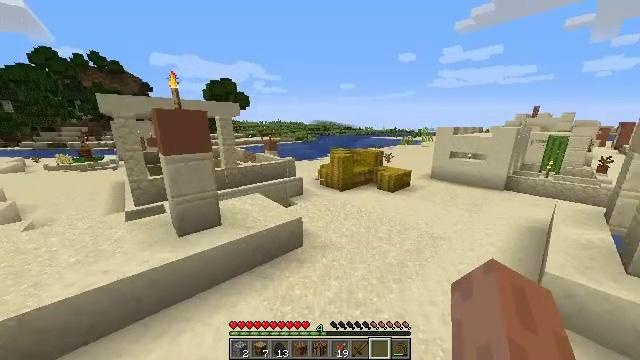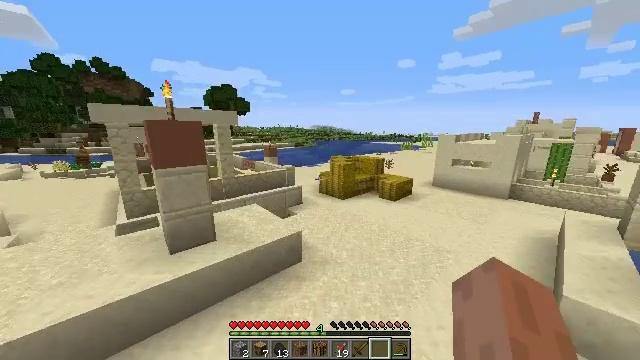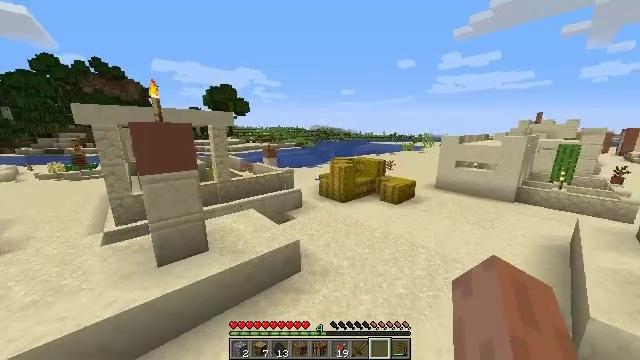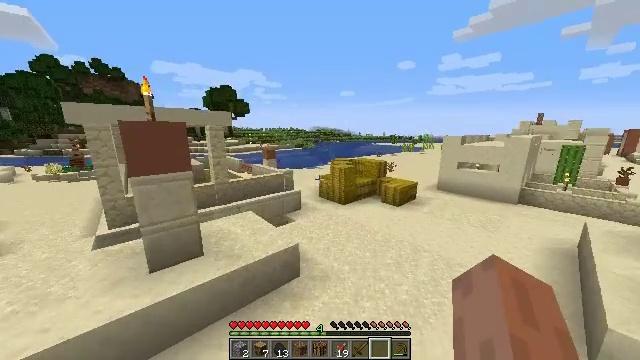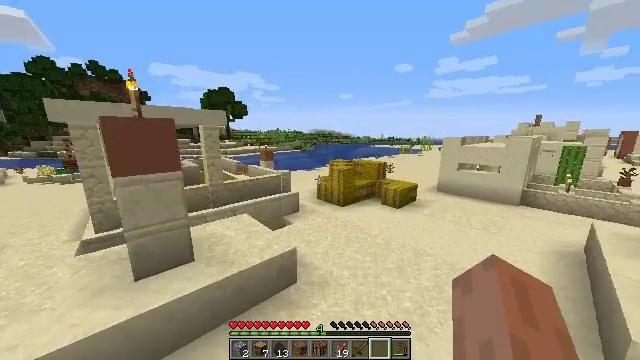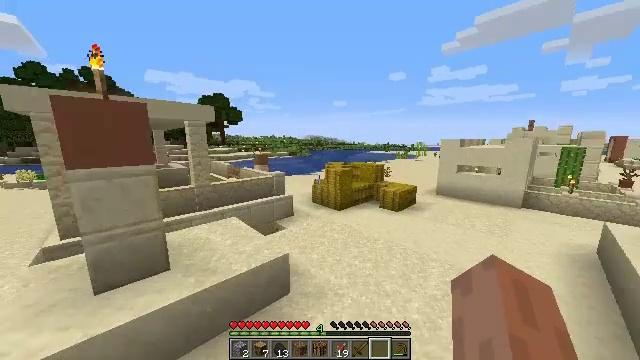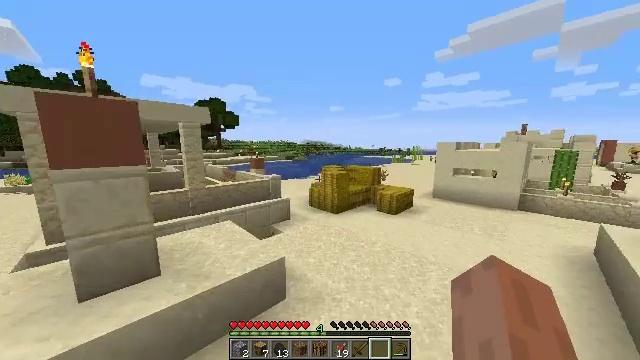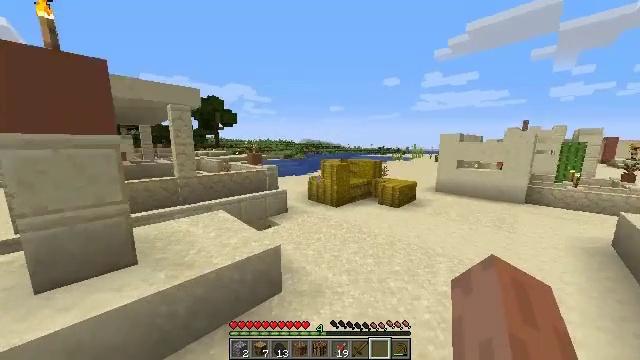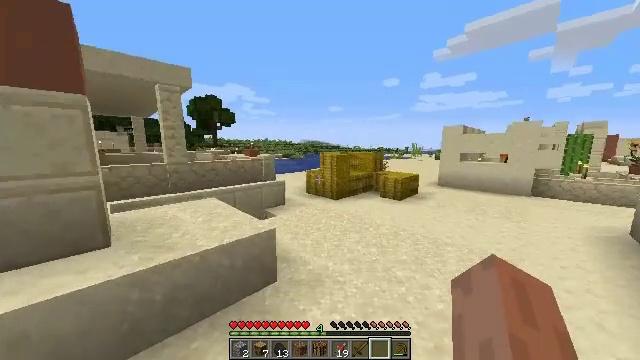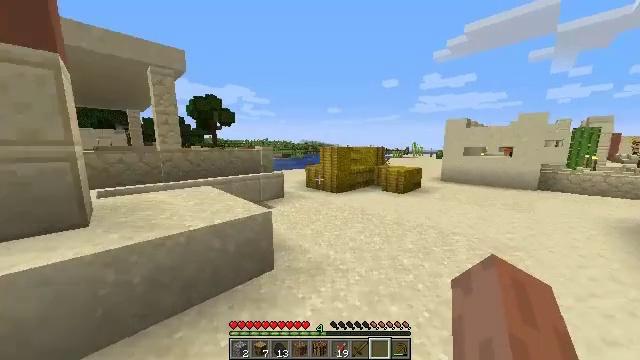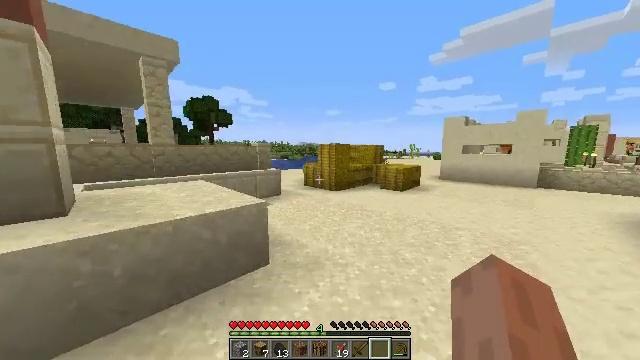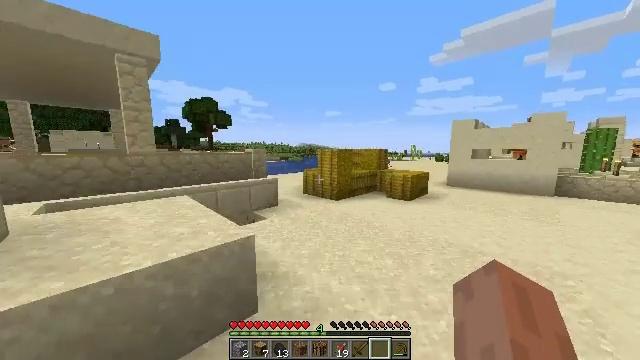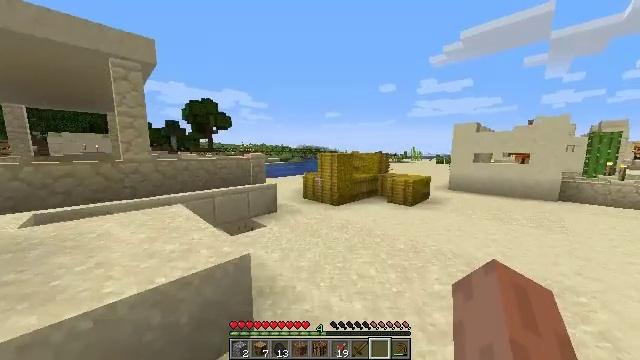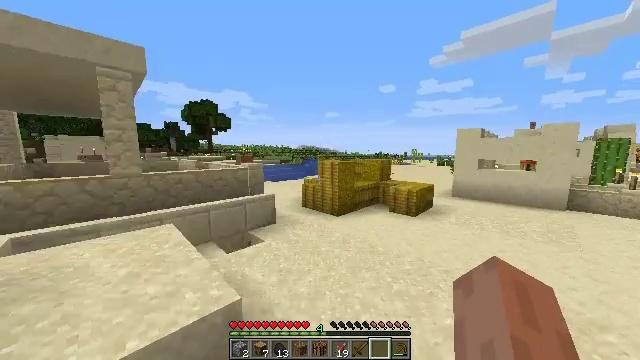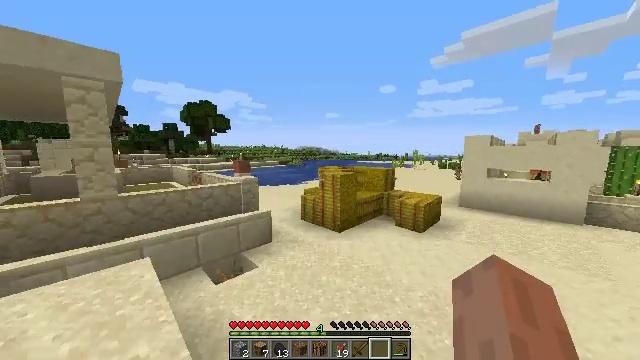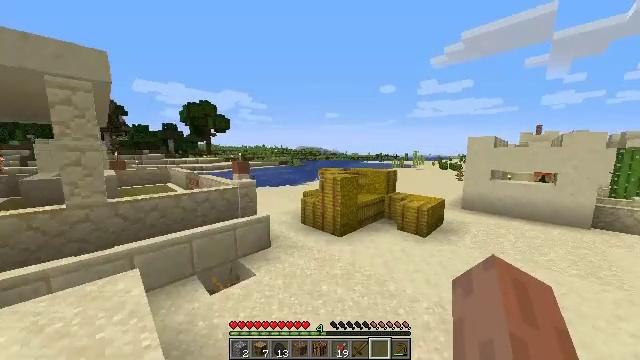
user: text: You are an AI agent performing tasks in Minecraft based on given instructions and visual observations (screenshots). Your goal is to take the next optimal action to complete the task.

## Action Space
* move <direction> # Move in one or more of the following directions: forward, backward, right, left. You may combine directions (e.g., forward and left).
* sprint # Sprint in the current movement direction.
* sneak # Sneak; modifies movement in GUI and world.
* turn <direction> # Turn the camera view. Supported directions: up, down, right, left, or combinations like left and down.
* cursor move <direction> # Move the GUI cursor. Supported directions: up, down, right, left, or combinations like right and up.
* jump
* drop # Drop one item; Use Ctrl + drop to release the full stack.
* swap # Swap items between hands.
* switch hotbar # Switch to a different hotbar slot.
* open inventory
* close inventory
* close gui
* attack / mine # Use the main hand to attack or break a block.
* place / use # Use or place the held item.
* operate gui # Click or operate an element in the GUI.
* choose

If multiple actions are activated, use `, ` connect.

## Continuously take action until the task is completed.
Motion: motion action
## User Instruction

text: Gather hay blocks from the farm.
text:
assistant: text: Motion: move forward, turn up, jump
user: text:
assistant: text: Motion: move forward, jump
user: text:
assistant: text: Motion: move forward, jump
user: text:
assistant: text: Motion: move forward, jump
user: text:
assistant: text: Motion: move forward, turn right and up, jump
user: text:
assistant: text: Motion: move forward, turn up, jump
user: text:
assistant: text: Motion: move forward, jump
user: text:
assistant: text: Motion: move forward, jump
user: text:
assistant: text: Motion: move forward, jump
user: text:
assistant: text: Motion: move forward, jump
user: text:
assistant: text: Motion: move forward, jump
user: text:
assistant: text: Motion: move forward, jump
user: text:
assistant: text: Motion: move forward, jump
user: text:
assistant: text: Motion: move forward, jump
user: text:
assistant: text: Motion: move forward, jump
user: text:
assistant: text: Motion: move forward, jump
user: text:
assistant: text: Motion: move forward, jump
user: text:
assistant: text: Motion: move forward, jump
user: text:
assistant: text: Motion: move forward, jump
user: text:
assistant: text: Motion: move forward, jump
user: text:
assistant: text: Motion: move forward, jump
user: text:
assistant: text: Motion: move forward and move right, jump
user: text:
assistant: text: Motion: move forward and move right, jump
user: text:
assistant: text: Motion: move forward and move right, jump
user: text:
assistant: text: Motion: move forward and move right, jump
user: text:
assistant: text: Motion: move forward and move right, turn left and down
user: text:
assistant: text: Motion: move forward and move right, turn down, attack / mine
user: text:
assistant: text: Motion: move forward, turn down, attack / mine
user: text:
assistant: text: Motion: turn down, attack / mine
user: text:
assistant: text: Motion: attack / mine